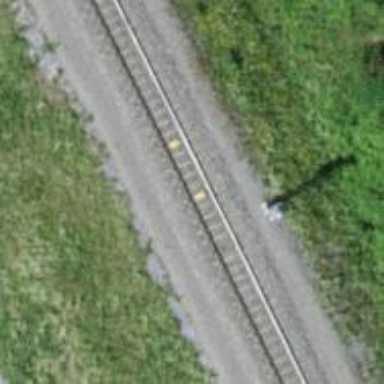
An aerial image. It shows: Railway signal.